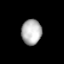
Tissue: lung
Cell type: Epithelial cells
Senescence score: 0.6009
Nuclear area (px): 499
Mean DAPI intensity: 179.349